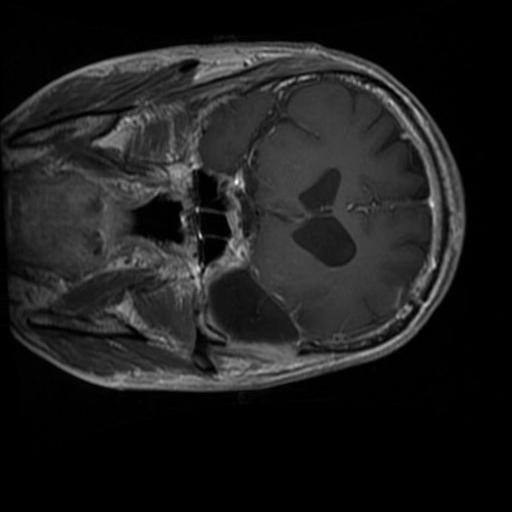
Label: brain_glioma